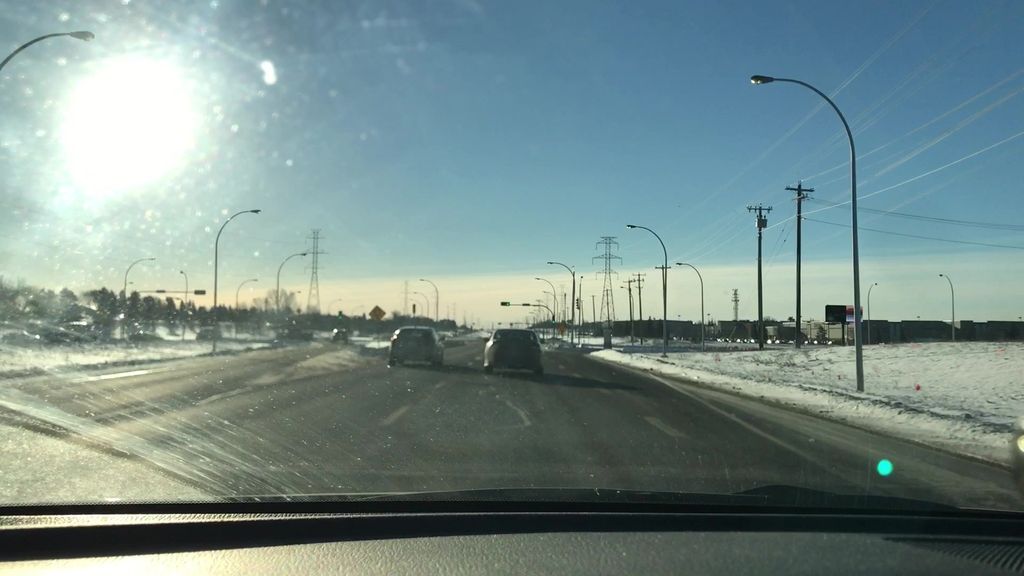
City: edmonton